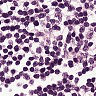
Metastatic tissue present: no